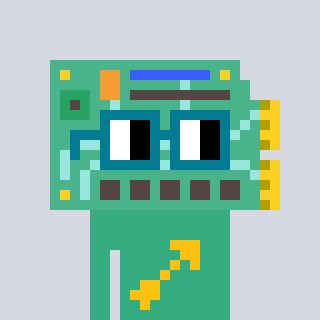
a pixel art character with square dark green glasses, a chipboard-shaped head and a teal-colored body on a cool background